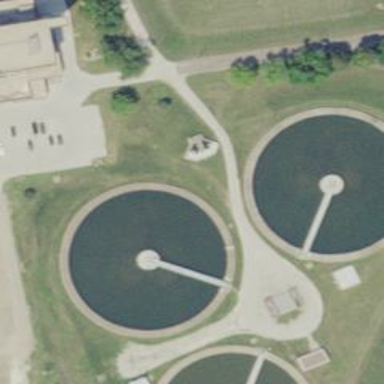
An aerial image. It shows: Image of wastewater.